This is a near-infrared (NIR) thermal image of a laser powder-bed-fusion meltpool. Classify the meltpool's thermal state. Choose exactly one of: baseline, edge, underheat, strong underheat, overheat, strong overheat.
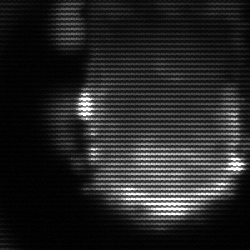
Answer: baseline